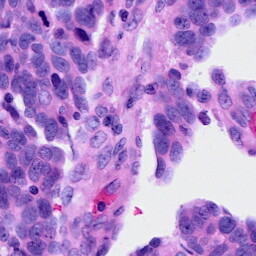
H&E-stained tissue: Ovarian